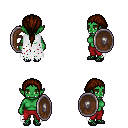
a pixel art fantasy rpg character, female body template, orc, green skin, white tattered cape, red pants, brown ponytail hairstyle, ghillies, shield, four views (front, back, left, right), 2x2 character sprite sheet, small pixel art, hard edges, no anti-aliasing